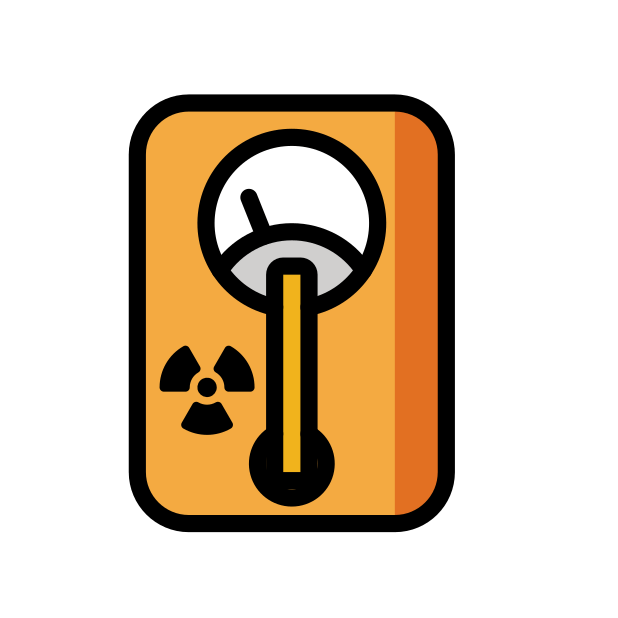
geiger counter